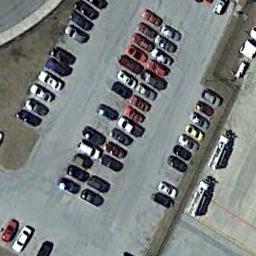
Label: parking_lot